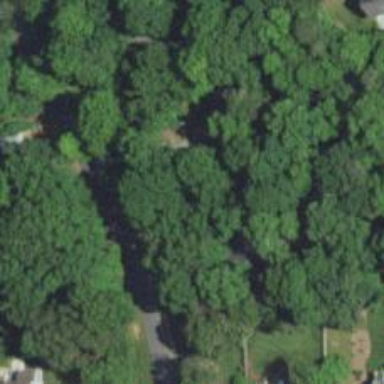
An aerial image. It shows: Driveway.